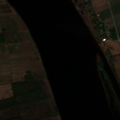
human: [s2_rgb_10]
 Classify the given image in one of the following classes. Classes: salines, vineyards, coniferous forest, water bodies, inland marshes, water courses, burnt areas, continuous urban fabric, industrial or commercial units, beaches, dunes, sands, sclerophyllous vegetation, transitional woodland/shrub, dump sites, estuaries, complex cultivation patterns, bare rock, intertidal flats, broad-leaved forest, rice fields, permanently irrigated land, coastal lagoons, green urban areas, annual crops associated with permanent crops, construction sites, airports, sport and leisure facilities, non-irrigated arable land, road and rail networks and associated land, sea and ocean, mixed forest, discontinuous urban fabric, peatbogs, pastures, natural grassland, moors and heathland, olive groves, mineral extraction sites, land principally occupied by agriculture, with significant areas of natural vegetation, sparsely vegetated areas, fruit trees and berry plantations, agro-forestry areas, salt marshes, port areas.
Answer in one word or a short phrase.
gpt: non-irrigated arable land, land principally occupied by agriculture, with significant areas of natural vegetation, mixed forest, transitional woodland/shrub, water courses